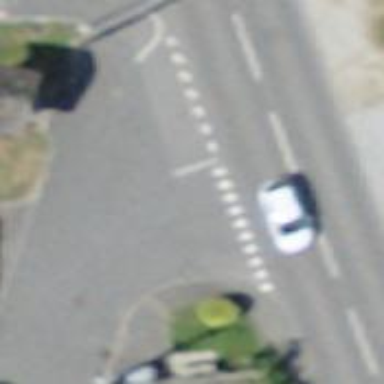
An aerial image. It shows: Road with "give way" sign.